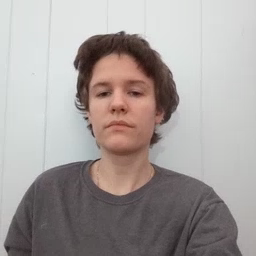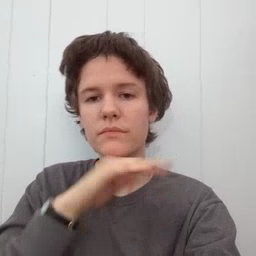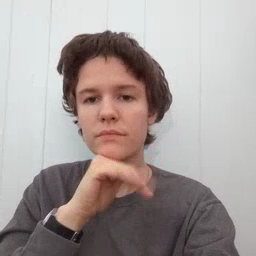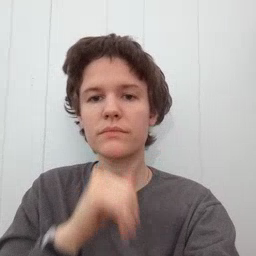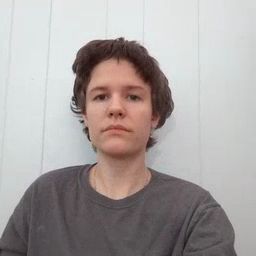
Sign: pig